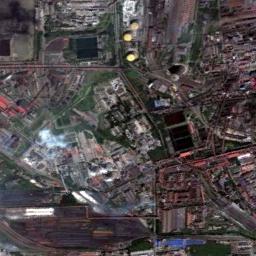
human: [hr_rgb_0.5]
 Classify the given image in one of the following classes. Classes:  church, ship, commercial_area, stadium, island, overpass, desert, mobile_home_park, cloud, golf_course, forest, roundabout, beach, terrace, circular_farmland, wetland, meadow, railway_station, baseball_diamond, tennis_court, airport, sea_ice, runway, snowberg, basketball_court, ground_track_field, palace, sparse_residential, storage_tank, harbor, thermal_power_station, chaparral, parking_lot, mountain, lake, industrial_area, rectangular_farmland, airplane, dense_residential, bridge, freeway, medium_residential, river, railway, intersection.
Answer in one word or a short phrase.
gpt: thermal_power_station